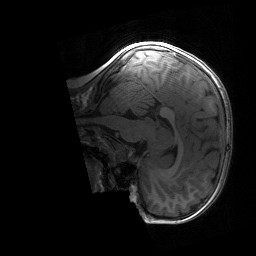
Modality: T1w
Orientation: sagittal
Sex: female
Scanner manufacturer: siemens
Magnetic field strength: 3 T
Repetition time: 1.9 s
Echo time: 0.00243 s